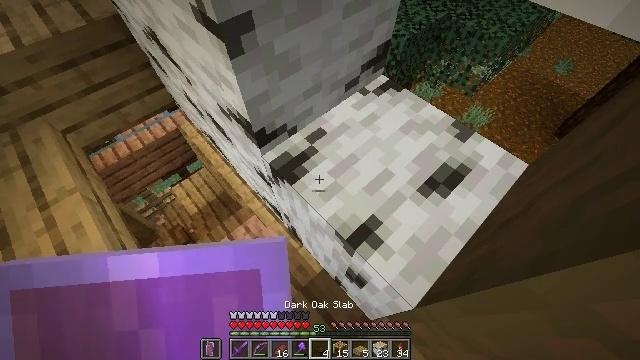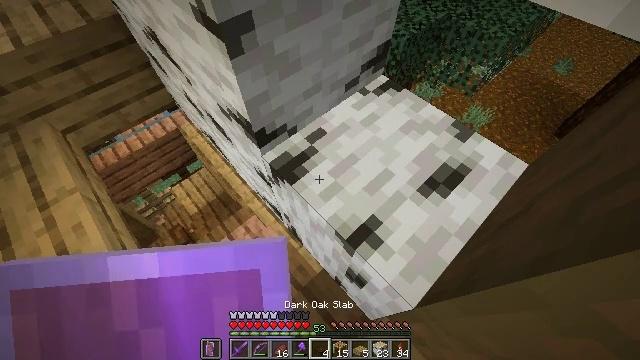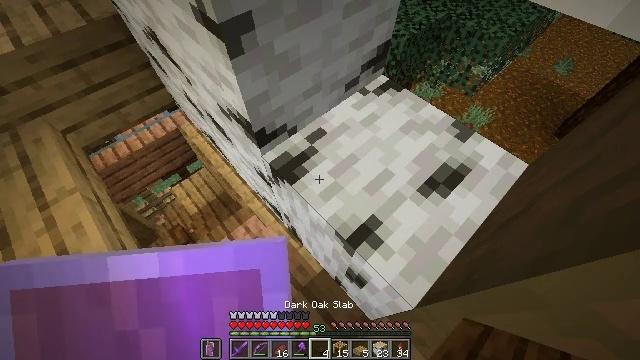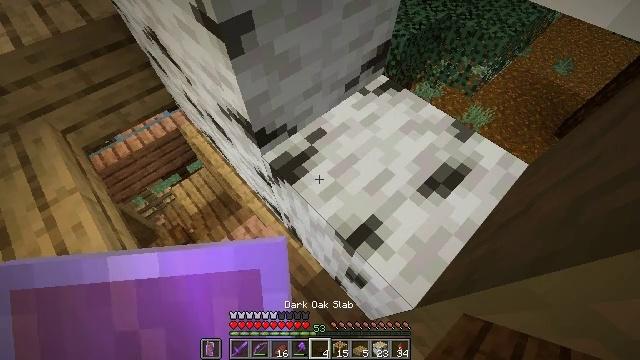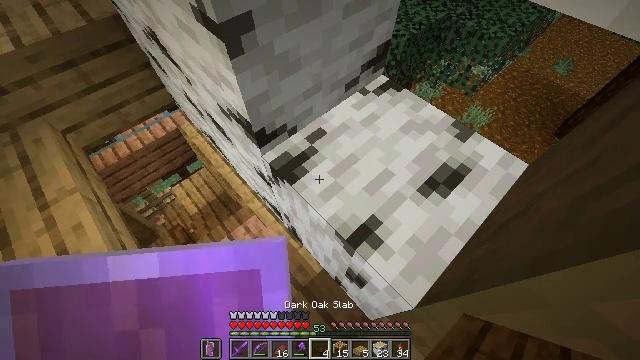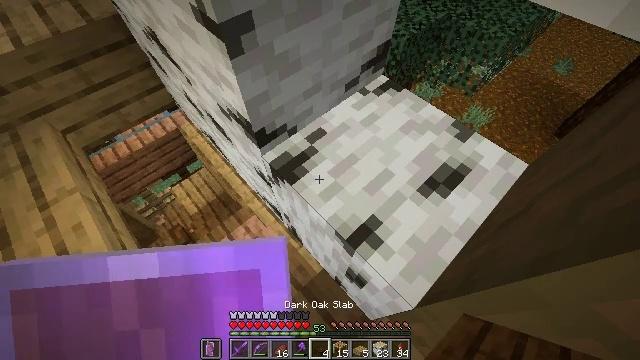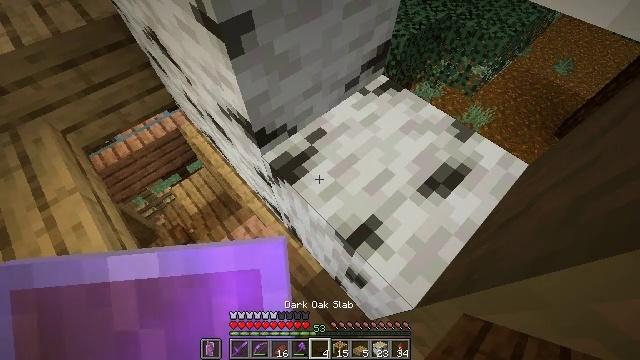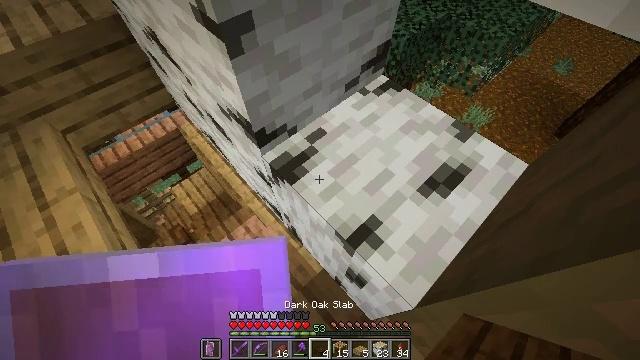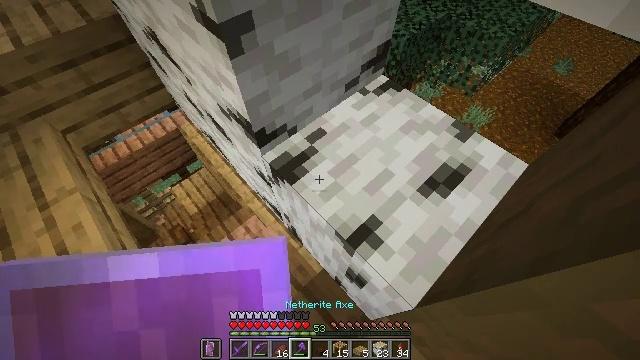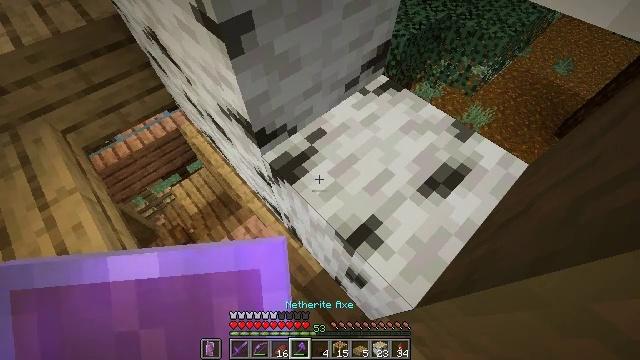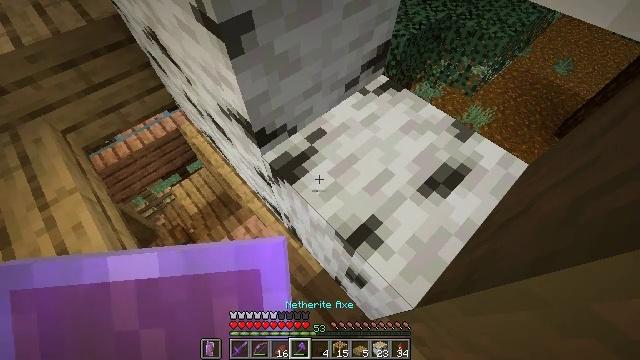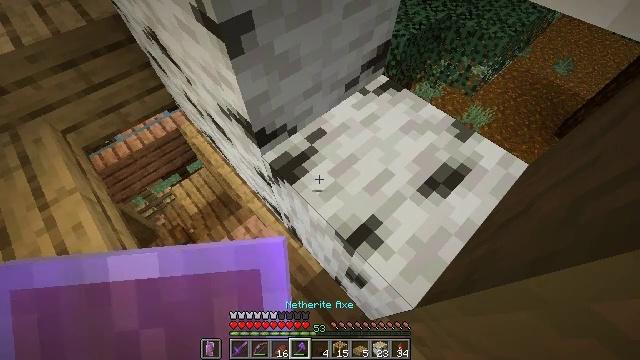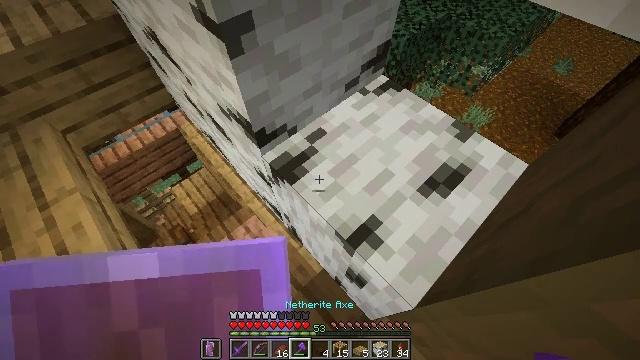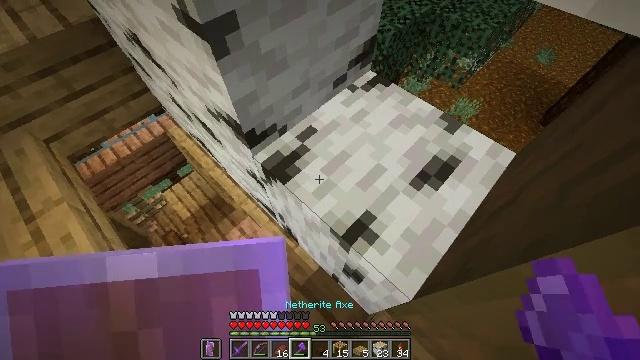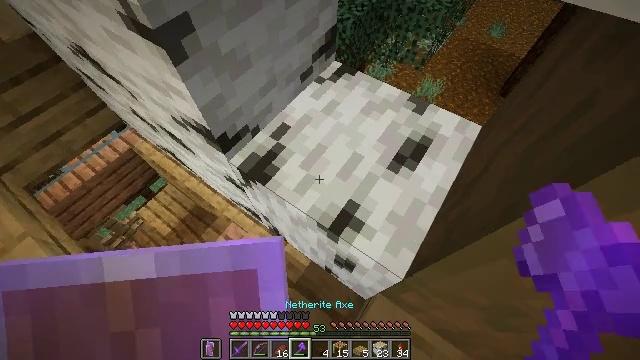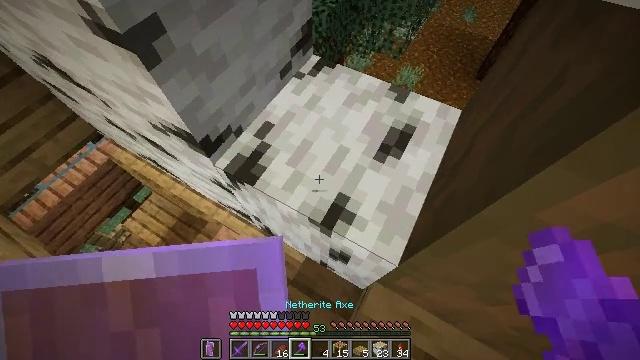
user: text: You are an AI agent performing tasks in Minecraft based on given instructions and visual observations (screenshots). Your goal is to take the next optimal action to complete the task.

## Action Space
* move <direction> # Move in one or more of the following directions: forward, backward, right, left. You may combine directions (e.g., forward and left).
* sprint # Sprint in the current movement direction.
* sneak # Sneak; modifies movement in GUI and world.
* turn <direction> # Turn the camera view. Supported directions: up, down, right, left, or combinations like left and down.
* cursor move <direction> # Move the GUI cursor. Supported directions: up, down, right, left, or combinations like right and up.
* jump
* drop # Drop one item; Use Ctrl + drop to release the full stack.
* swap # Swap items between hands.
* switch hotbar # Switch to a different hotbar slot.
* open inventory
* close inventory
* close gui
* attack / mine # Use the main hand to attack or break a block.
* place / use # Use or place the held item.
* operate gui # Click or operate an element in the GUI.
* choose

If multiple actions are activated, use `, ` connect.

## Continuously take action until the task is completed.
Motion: motion action
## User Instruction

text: Harvest birch logs from birch trees.
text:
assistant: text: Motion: no_op
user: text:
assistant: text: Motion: no_op
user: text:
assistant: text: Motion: no_op
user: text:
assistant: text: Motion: no_op
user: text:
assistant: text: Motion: no_op
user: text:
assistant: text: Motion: no_op
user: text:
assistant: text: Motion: no_op
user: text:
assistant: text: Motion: no_op
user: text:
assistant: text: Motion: no_op
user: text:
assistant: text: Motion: no_op
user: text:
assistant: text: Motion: no_op
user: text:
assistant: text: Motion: no_op
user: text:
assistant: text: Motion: turn right
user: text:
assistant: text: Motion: turn right and down
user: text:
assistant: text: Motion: turn right and down
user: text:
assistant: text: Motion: no_op
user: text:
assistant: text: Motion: no_op
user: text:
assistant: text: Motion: no_op
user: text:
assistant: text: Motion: no_op
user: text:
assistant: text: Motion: no_op
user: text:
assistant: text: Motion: no_op
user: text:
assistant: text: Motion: attack / mine
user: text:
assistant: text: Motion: attack / mine
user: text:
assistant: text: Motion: attack / mine
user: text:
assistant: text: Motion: attack / mine
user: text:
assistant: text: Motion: move forward
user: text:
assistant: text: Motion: move forward
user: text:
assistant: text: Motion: move forward
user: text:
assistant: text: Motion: move forward
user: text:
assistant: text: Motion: no_op